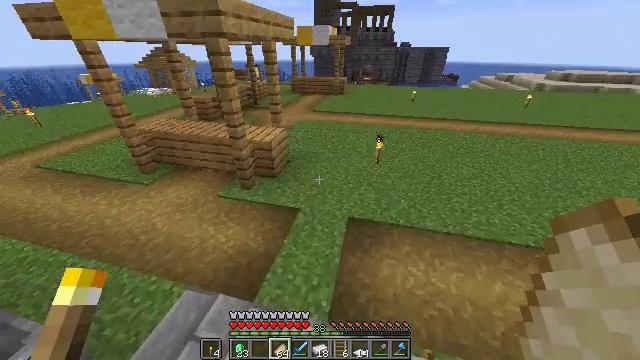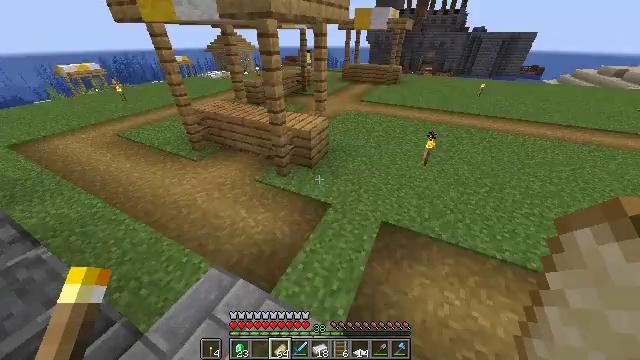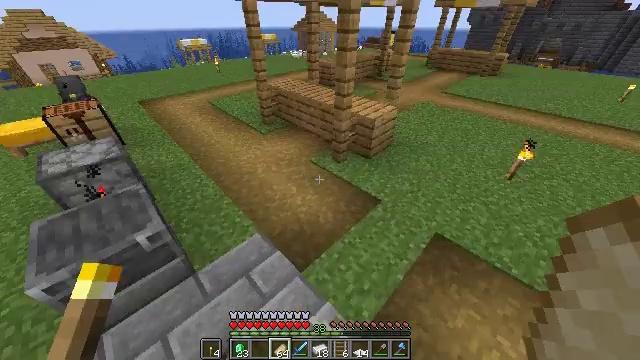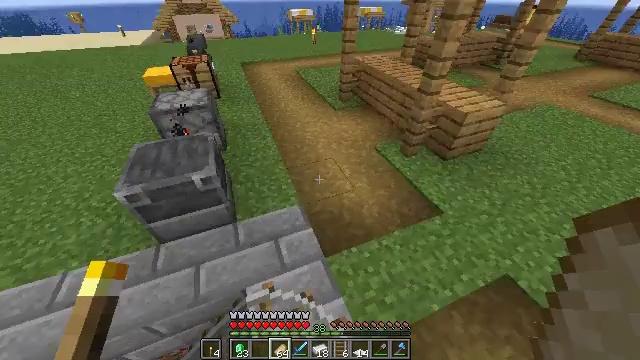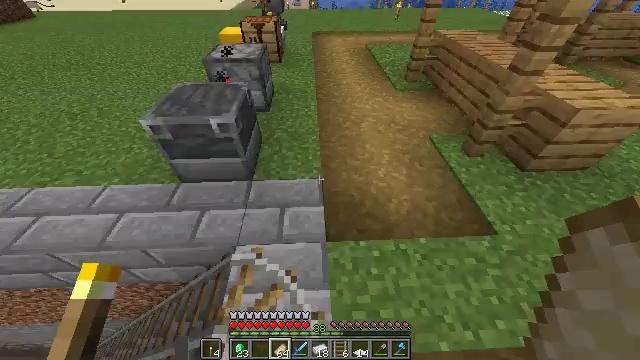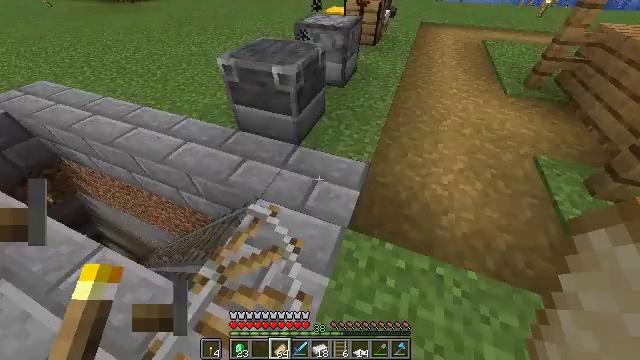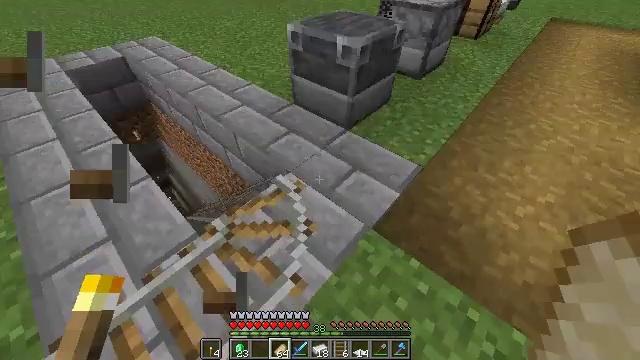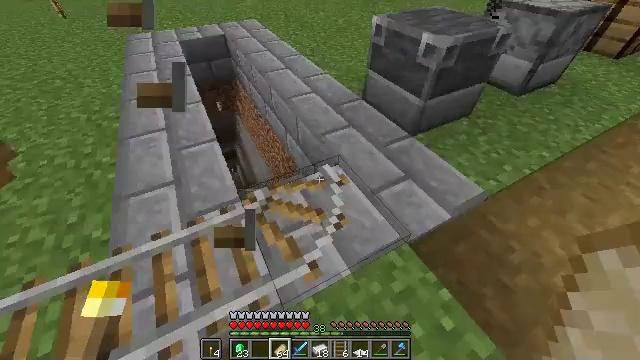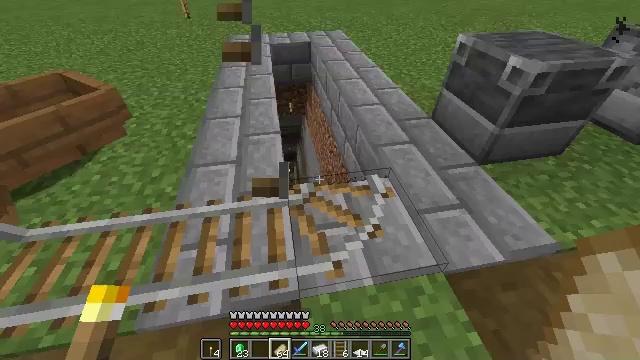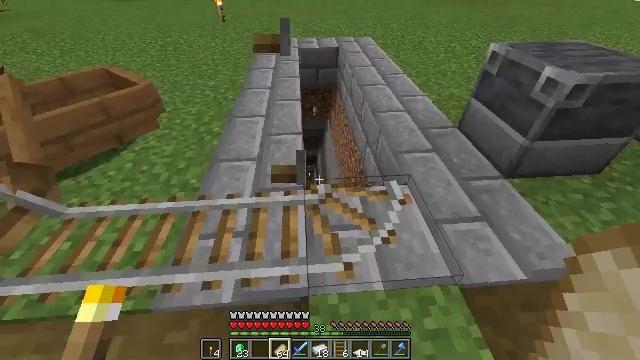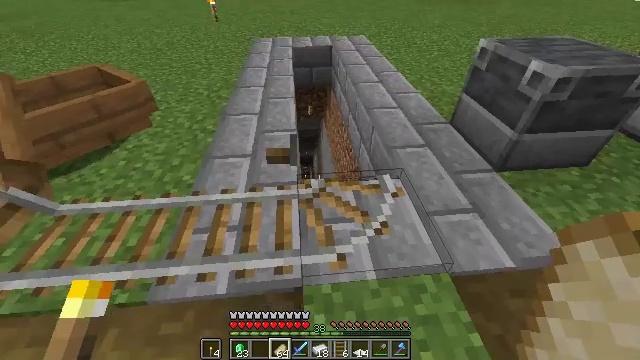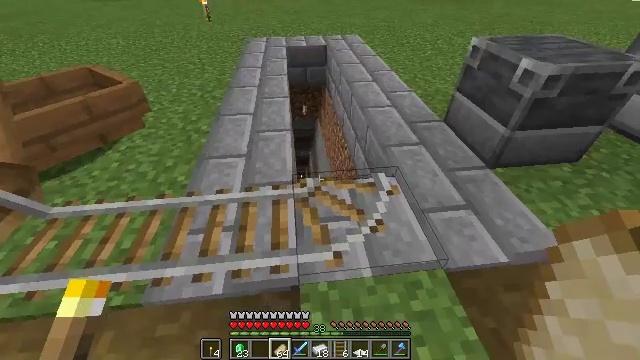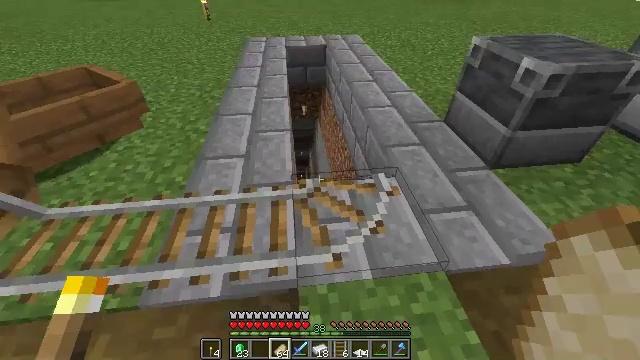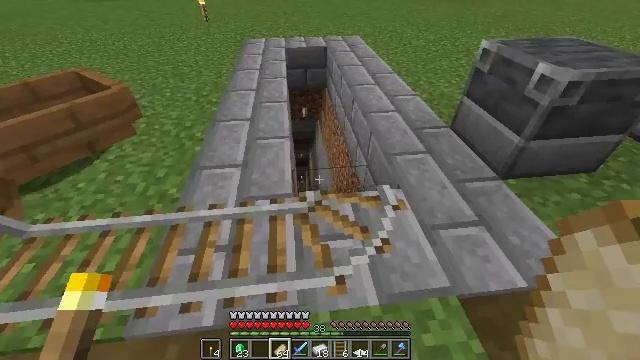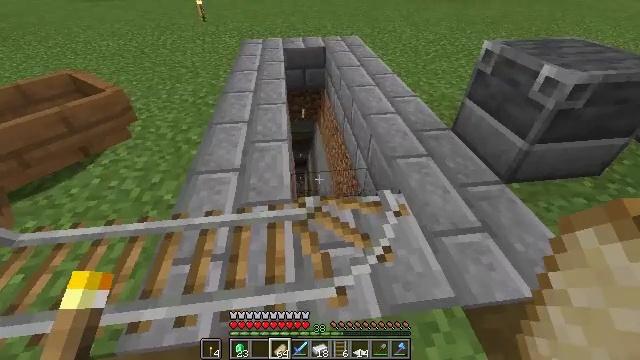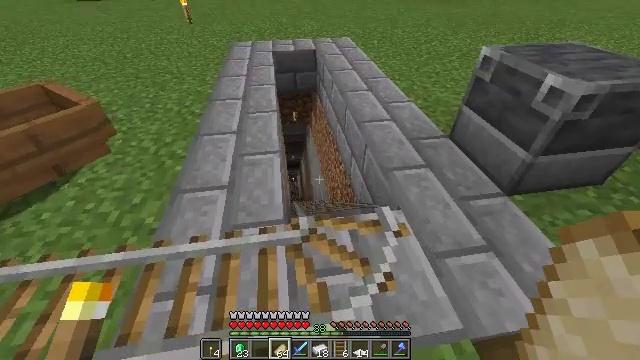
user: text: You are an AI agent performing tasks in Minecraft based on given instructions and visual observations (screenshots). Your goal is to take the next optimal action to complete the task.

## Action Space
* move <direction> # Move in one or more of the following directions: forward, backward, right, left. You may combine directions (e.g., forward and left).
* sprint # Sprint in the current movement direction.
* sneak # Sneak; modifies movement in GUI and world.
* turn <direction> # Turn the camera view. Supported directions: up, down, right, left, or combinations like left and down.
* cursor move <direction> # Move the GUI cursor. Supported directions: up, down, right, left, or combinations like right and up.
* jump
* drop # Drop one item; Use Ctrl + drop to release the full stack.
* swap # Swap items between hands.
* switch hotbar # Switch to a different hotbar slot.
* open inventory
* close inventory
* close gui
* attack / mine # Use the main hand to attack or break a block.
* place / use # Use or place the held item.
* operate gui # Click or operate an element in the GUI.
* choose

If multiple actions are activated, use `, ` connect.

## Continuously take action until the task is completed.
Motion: motion action
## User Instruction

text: Left click on the blast furnace to break it.
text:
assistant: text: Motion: move forward, turn left and down
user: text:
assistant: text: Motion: move forward, turn left and down
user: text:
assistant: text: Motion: move forward, turn left and down
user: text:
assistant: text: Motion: move forward, turn left and down
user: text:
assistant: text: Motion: turn left
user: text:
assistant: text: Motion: turn left
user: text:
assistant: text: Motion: turn left
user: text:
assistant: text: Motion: turn left and up
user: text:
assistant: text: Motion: turn left and up
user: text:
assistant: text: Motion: turn right
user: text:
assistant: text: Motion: turn right
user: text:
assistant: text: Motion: move forward
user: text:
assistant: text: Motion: move forward
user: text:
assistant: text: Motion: move forward
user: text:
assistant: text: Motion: move forward, turn right
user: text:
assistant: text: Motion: move forward
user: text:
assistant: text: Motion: move forward, turn left and down
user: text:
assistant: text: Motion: move forward, turn left and down
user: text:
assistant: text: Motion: move forward, turn down
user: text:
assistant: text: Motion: move forward, turn right and down
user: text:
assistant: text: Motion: move forward
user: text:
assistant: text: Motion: no_op
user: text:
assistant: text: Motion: no_op
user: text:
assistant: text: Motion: no_op
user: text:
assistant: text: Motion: no_op
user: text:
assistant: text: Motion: turn right
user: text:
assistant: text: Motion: turn right
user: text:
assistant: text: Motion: turn right and up
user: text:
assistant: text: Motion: turn right and up
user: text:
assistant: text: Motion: turn right and up